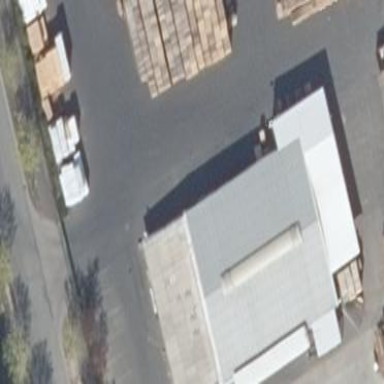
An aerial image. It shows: Flat roof building with grey roof.